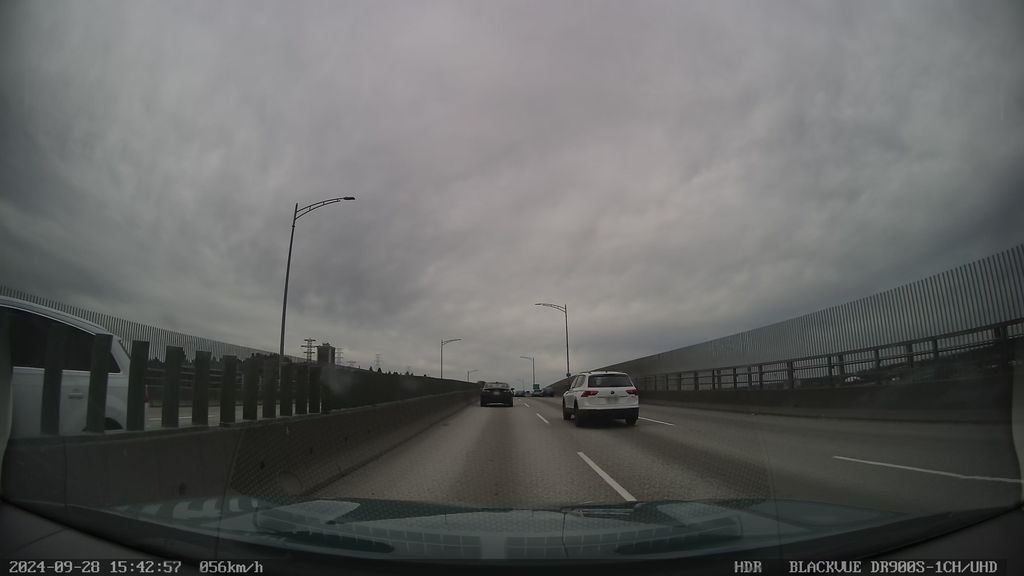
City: vancouver